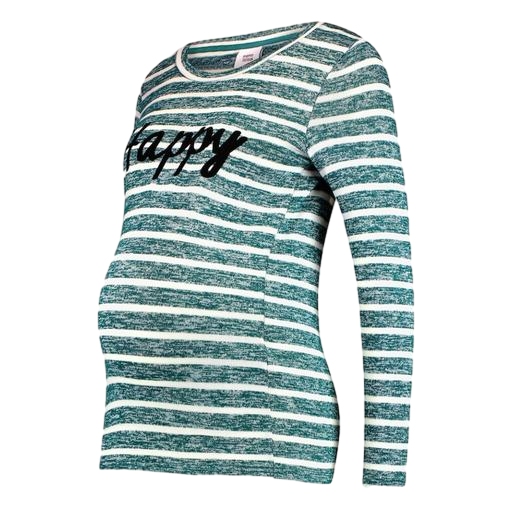
green women's striped long-sleeve t-shirt, green maternity nursing top, blue stripe maternity top, white background